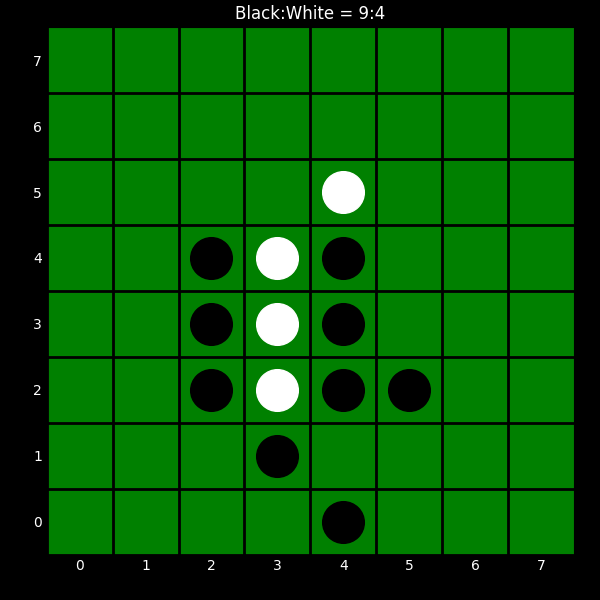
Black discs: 9
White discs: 4